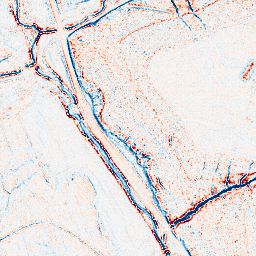
Category: edge_preserving
Decomposition family: anisotropic_diffusion
Decomposition parameters: iterations: 5
kappa: 100
gamma: 0.15
Upsampling method: sinc_hamming
Upsampling parameters: scale: 8
kernel_size: 16
Upsampling scale: 8